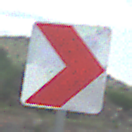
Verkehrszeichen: RichtungstafelnInKurvenKleinLinks
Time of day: MorningAfternoon
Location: Outdoor (Nature)
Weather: PartlyCloudy
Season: NotSpecified
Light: Natural